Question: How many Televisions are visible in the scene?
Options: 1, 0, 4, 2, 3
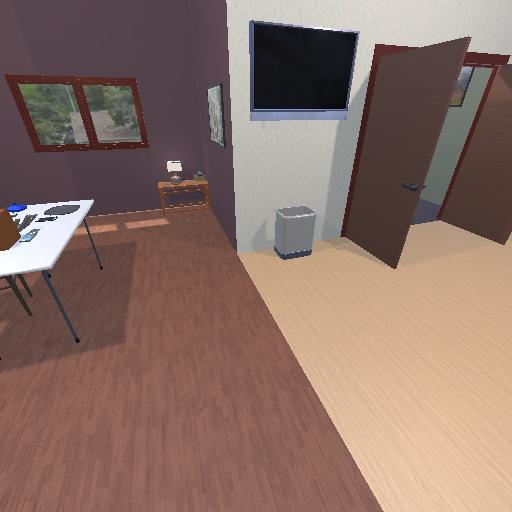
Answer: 1